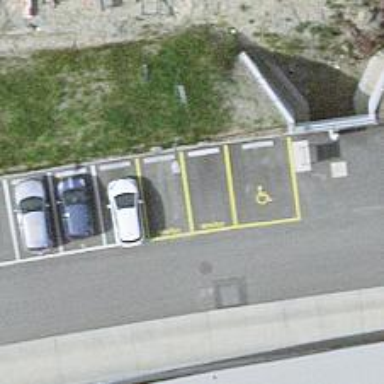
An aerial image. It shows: Car-sharing service available at this location.